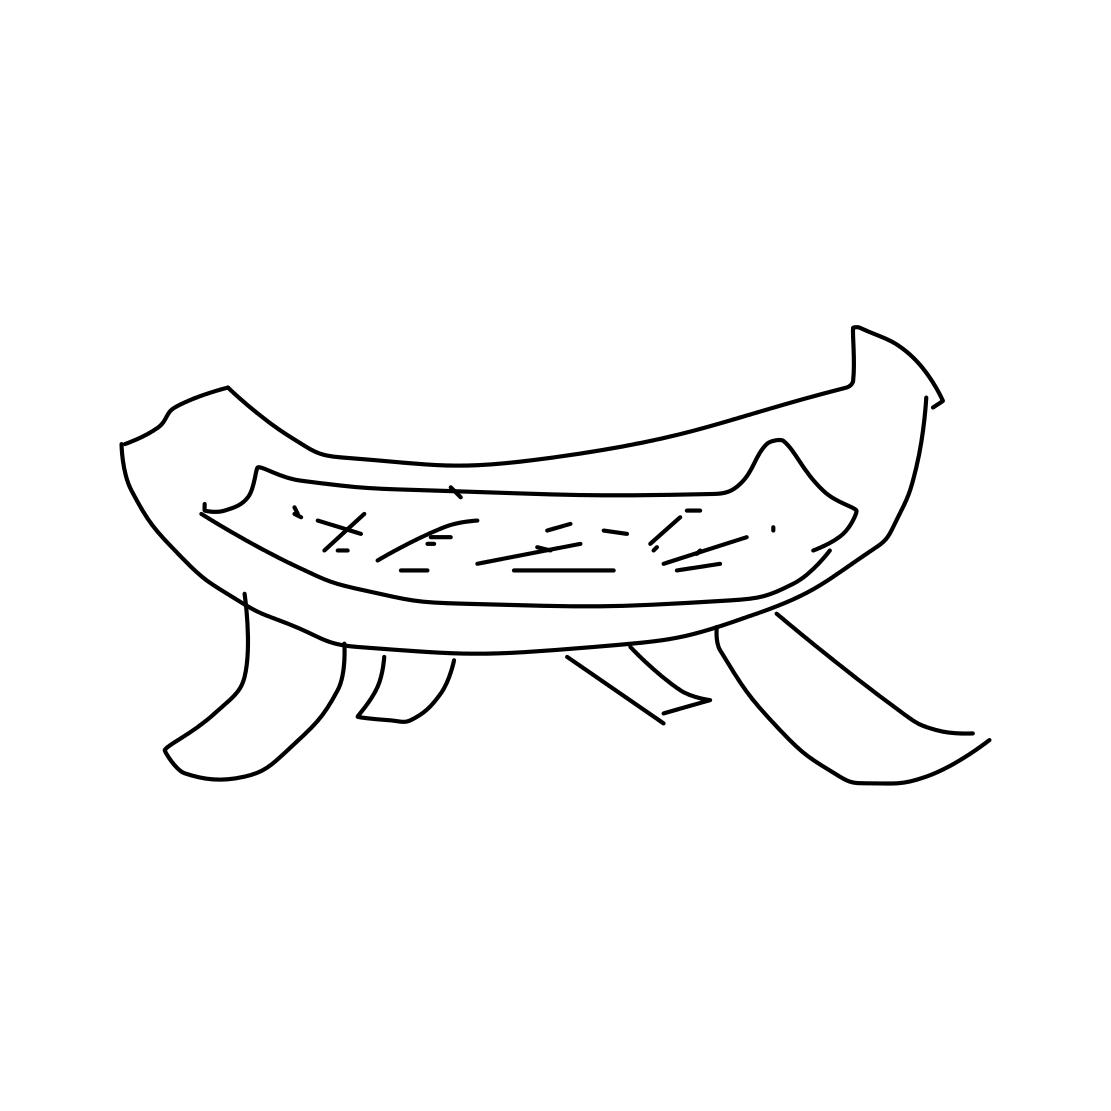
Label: bathtub